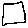
Label: square